Interaction volume radius: 10 \u00c5
Interaction volume height: 15 \u00c5
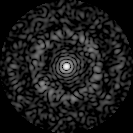
Disorder parameter: 0.7989